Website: lowes
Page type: payment
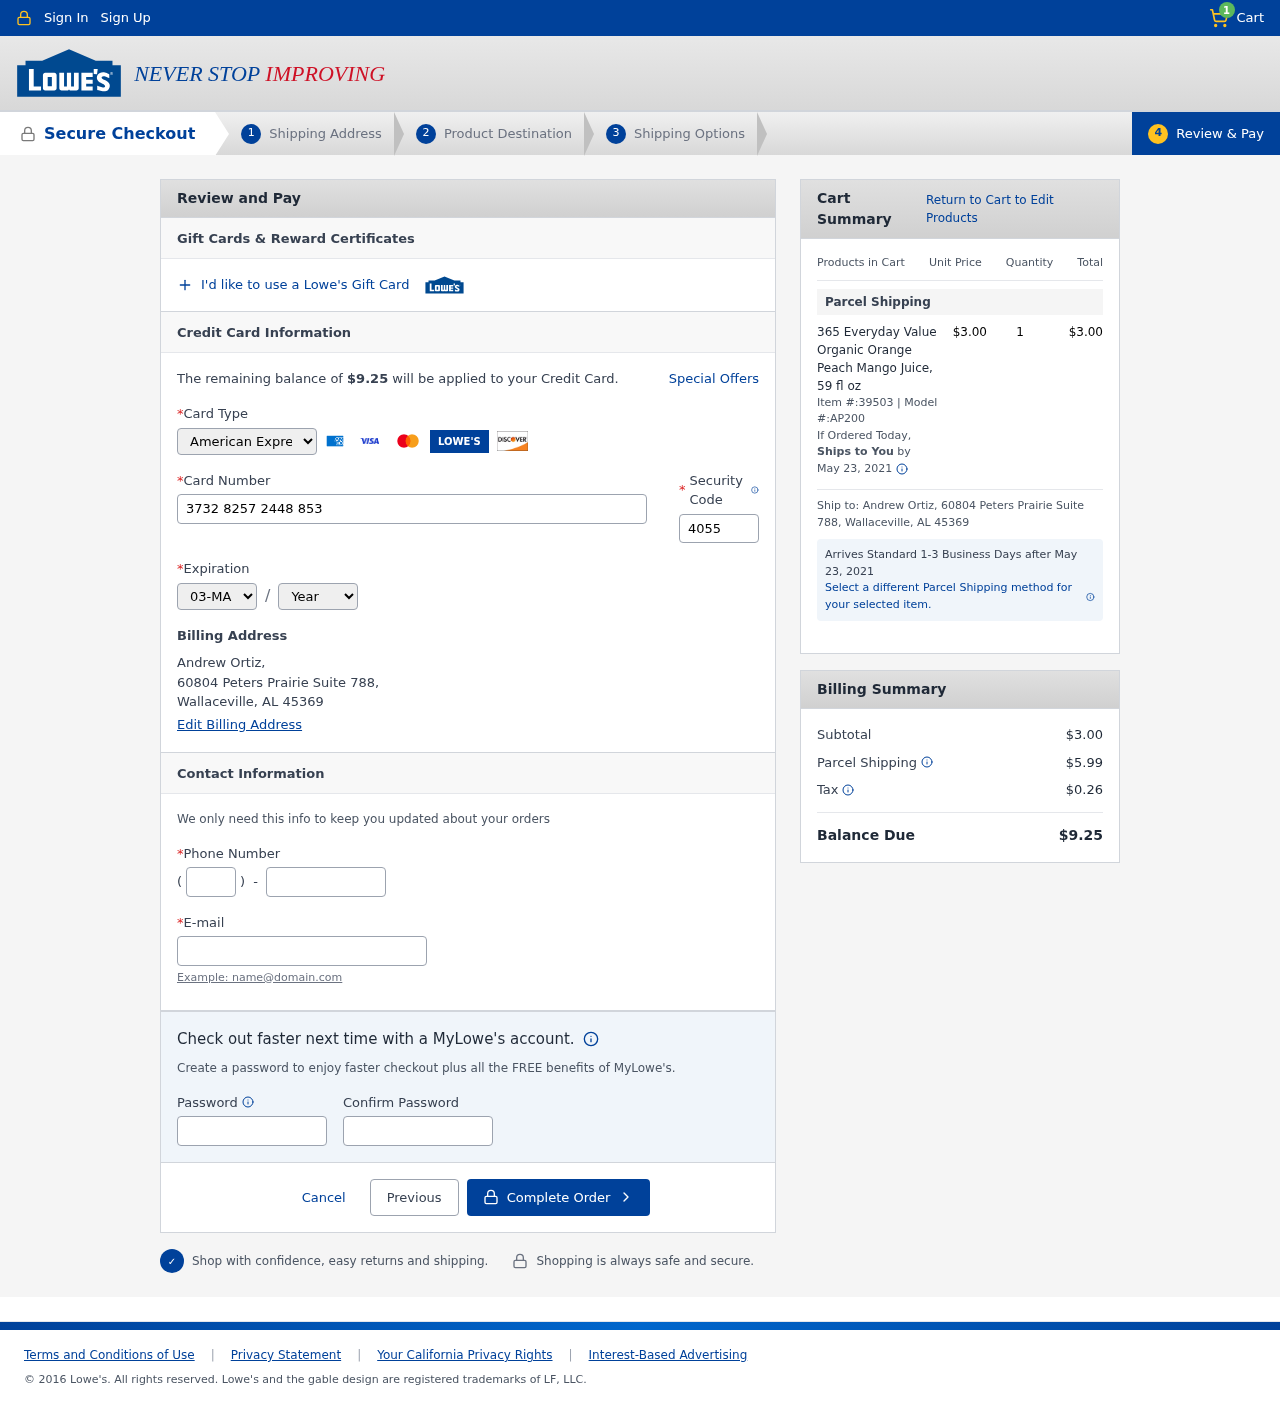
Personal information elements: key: PII_CARD_CVV
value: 4055
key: PII_CARD_EXPIRY_MONTH
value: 03
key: PII_CARD_EXPIRY_YEAR
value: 29
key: PII_CARD_NUMBER
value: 3732 8257 2448 853
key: PII_CARD_TYPE
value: American Express
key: PII_CITY_STATE_ZIP
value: Wallaceville, AL 45369
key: PII_EMAIL
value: andrew.ortiz@hotmail.com
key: PII_FULLNAME
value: Andrew Ortiz,
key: PII_PHONE
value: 4087231078
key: PII_PHONE_AREA
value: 408
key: PII_STREET
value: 60804 Peters Prairie Suite 788,
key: PII_FULLNAME2
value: Andrew Ortiz
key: PII_STREET2
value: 60804 Peters Prairie Suite 788
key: PII_CITY_STATE_ZIP2
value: Wallaceville, AL 45369
Product elements: key: PRODUCT1_NAME
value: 365 Everyday Value Organic Orange Peach Mango Juice, 59 fl oz
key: PRODUCT1_PRICE
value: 3
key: PRODUCT1_QUANTITY
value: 1
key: PRODUCT1_ITEM
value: Item #:39503
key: PRODUCT1_MODEL
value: Model #:AP200
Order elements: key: ORDER_NUM_ITEMS
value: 1
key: ORDER_TOTAL
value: $9.25
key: ORDER_SHIPPING_DATE
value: May 23, 2021
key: ORDER_SUBTOTAL
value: $3.00
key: ORDER_SHIPPING_DATE2
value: May 23, 2021
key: ORDER_SHIPPING_COST
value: $5.99
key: ORDER_TAX
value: $0.26